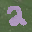
Label: 2